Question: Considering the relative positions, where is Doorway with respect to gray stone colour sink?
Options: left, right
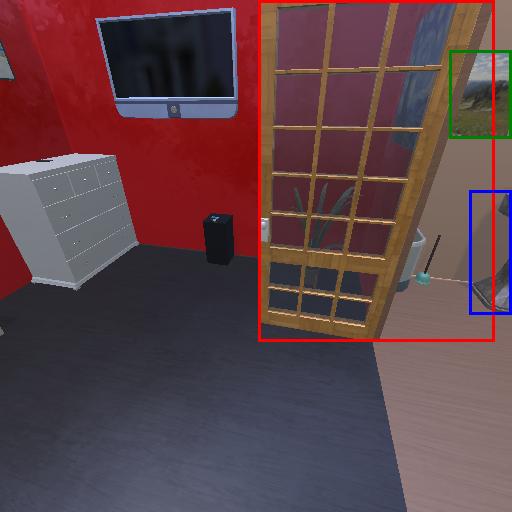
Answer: left